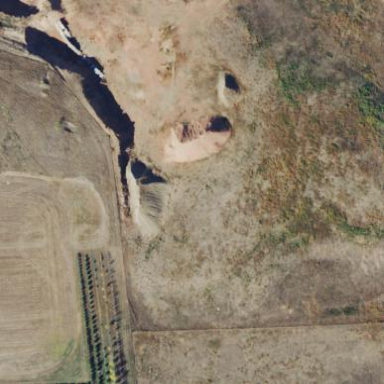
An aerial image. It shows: Quarry area.